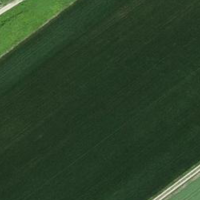
EUNIS habitat code: 52
Species observed at this site:
Filipendula ulmaria